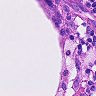
Metastatic tissue present: no